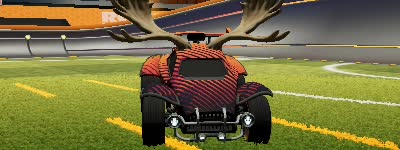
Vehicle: octane